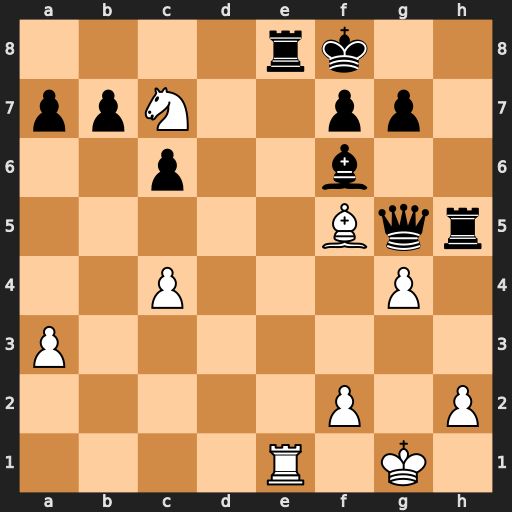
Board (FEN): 4rk2/ppN2pp1/2p2b2/5Bqr/2P3P1/P7/5P1P/4R1K1
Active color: w
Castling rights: -
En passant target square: -
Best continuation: Rxe8#